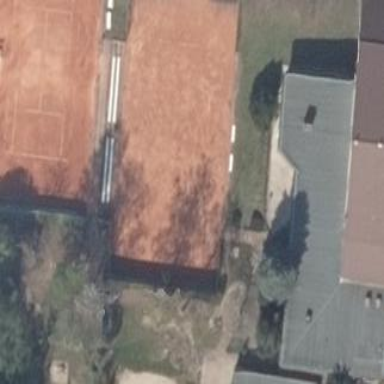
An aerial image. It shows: Tennis court on pitch designated for leisure land.